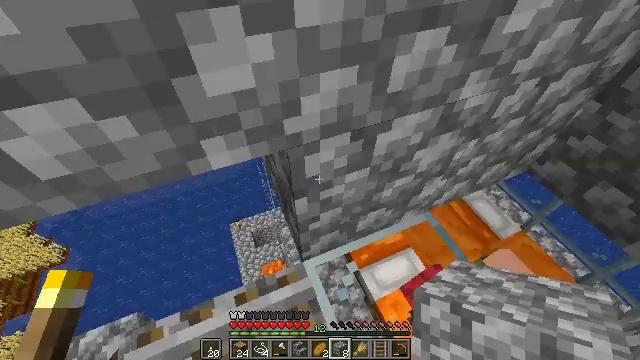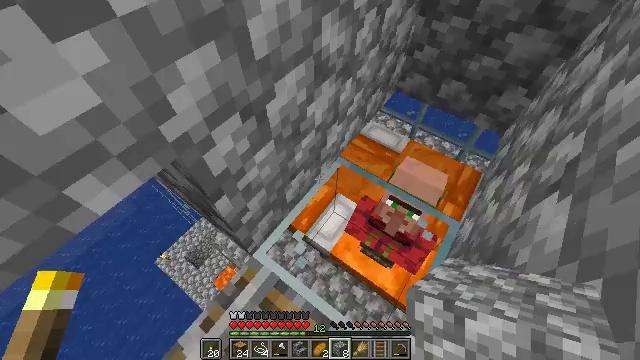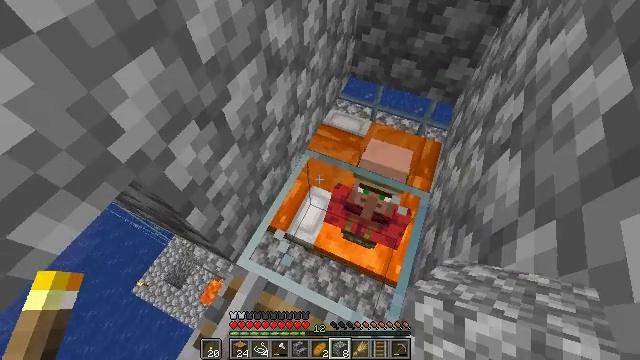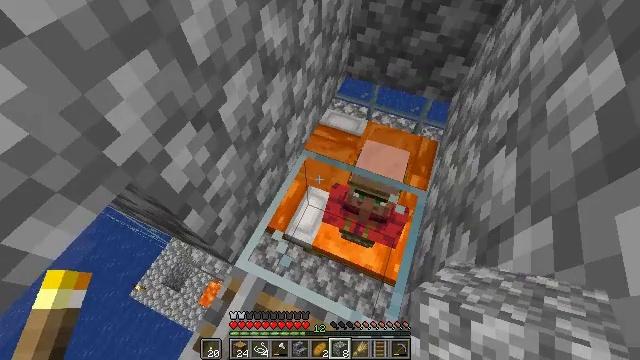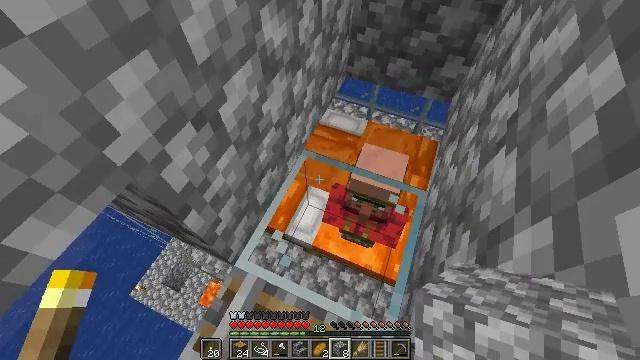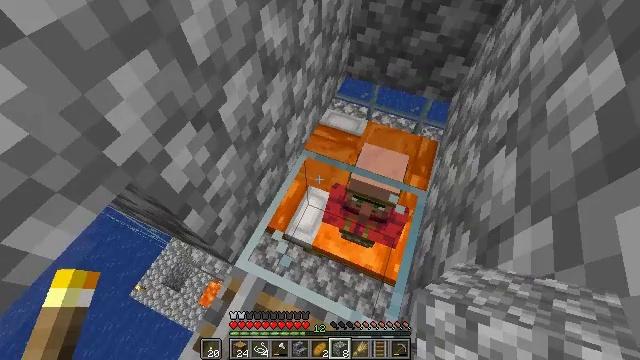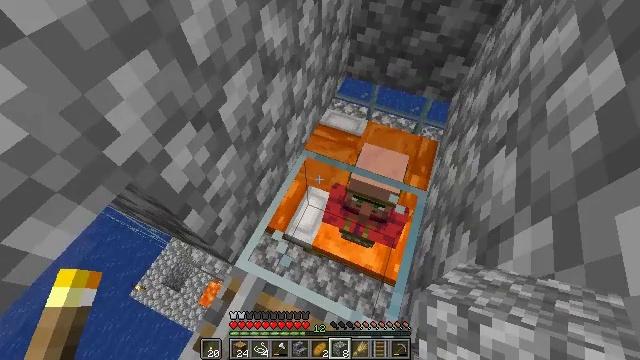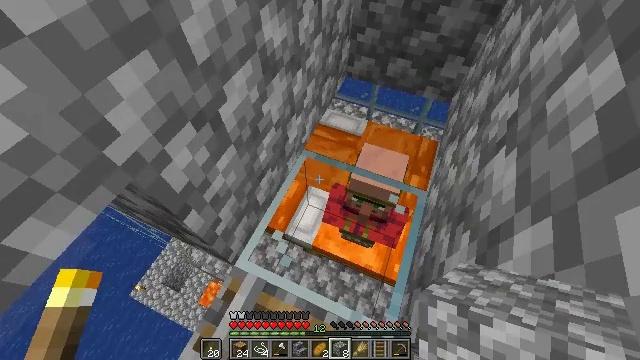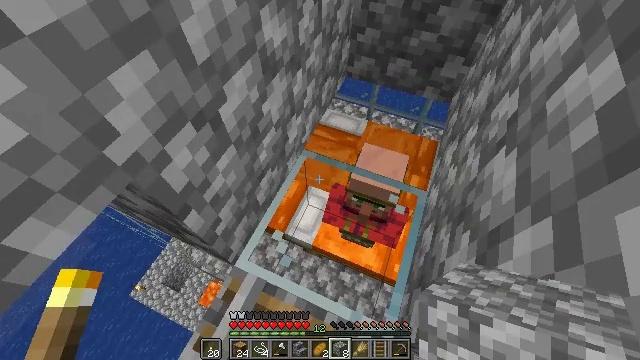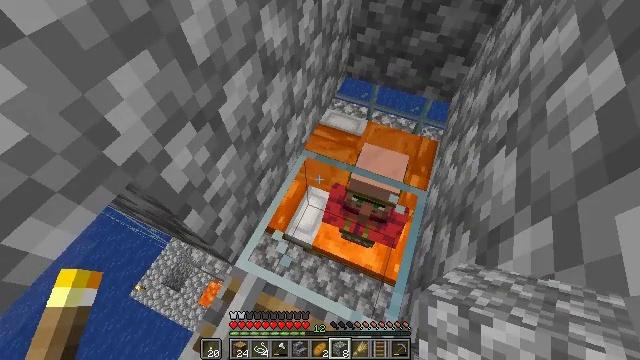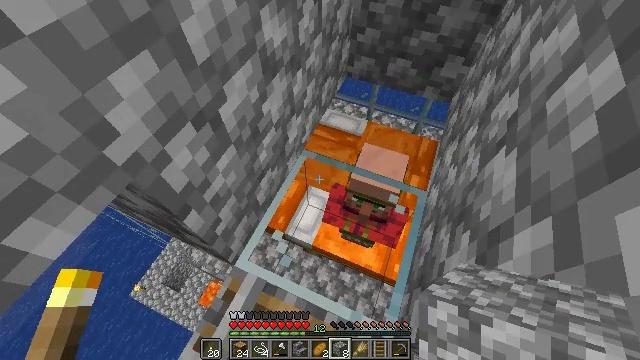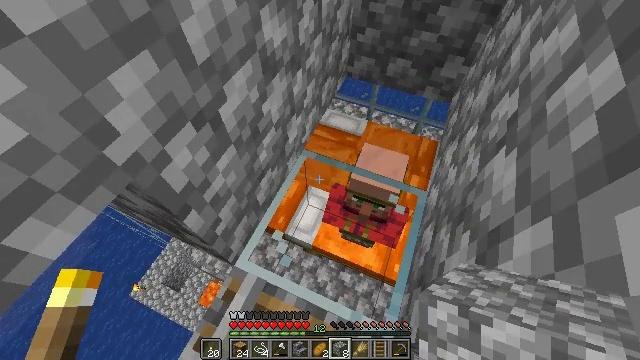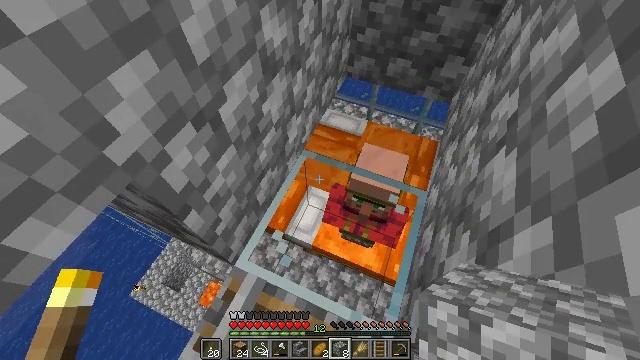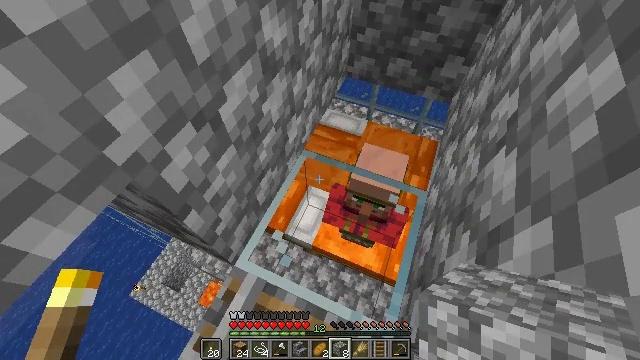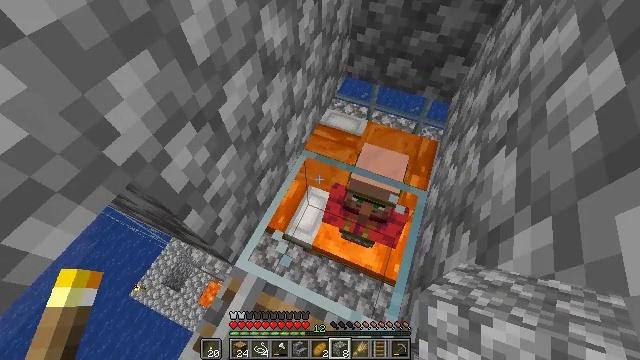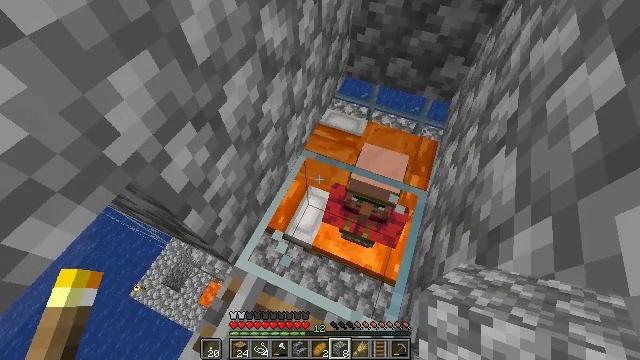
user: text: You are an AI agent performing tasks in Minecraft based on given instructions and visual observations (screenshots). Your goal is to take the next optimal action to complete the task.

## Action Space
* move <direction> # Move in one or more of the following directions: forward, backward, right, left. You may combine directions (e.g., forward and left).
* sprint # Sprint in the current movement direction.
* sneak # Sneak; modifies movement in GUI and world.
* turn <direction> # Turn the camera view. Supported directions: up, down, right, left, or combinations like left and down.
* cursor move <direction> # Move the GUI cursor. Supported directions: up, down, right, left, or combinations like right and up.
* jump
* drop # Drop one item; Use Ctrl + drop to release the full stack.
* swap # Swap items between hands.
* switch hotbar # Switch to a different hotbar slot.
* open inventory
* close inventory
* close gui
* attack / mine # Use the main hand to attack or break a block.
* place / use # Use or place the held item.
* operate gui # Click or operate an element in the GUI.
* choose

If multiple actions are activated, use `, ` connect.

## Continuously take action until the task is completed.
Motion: motion action
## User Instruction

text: Break the cobblestone stairs for materials.
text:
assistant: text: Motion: turn right and down
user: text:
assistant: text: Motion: turn right and down
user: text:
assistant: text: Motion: turn right
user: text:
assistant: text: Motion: no_op
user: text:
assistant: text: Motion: no_op
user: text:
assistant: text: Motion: no_op
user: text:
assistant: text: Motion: no_op
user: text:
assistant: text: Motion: no_op
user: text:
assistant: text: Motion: no_op
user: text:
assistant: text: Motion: no_op
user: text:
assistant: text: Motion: no_op
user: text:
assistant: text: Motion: no_op
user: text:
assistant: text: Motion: no_op
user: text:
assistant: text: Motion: no_op
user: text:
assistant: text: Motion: no_op
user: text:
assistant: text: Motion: no_op
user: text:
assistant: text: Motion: no_op
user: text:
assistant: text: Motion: no_op
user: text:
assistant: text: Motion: turn up
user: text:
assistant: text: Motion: no_op
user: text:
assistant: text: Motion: no_op
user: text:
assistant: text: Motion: no_op
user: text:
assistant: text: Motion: no_op
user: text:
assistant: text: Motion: no_op
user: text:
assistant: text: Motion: no_op
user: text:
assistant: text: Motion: no_op
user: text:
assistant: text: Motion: no_op
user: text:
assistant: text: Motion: turn right and up
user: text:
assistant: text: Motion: turn right and up
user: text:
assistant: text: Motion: turn right and up